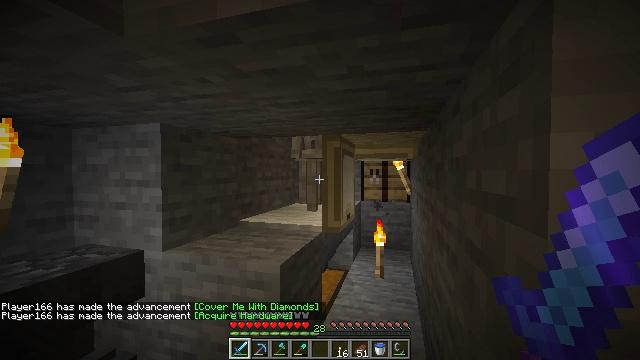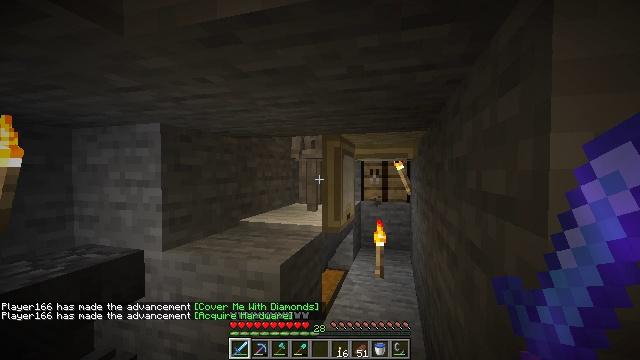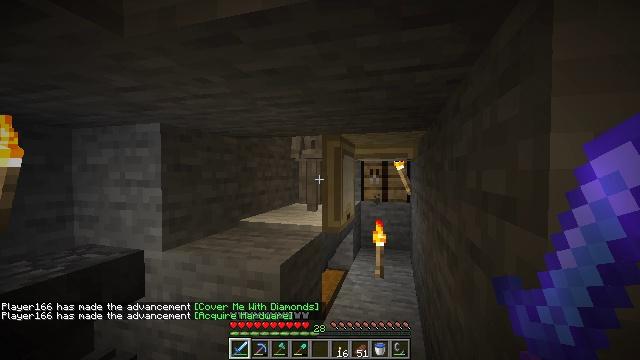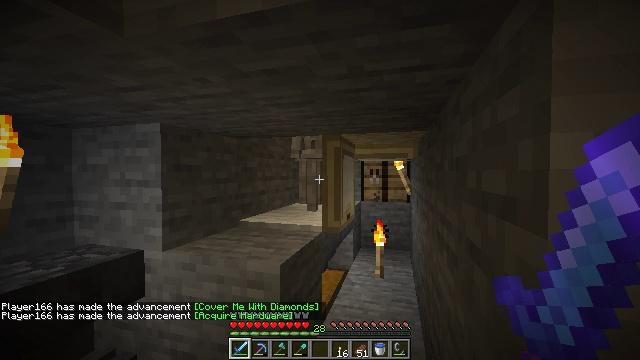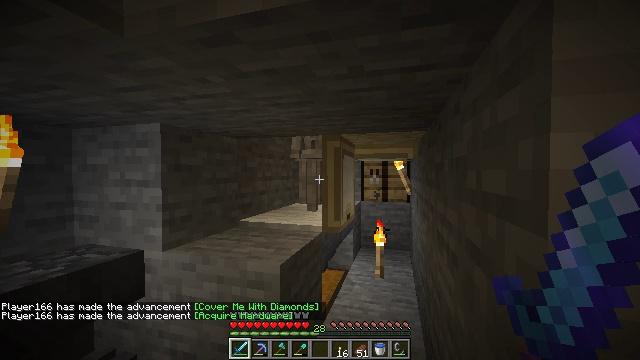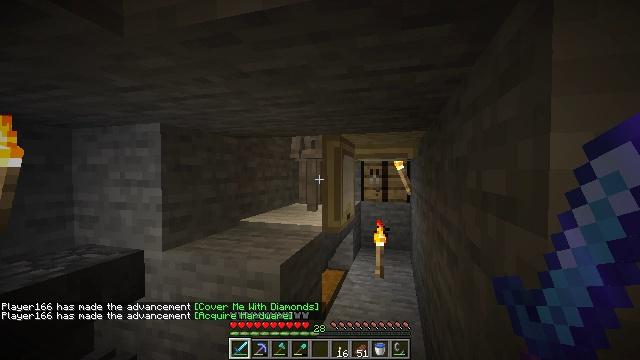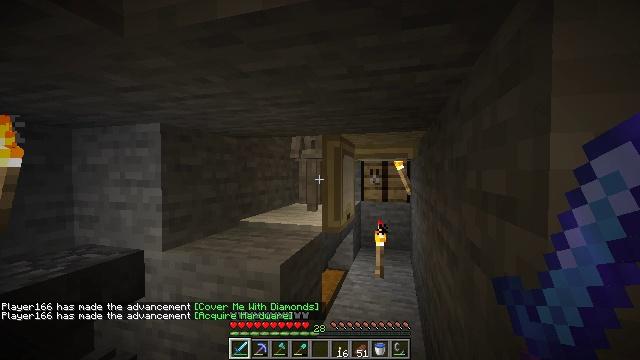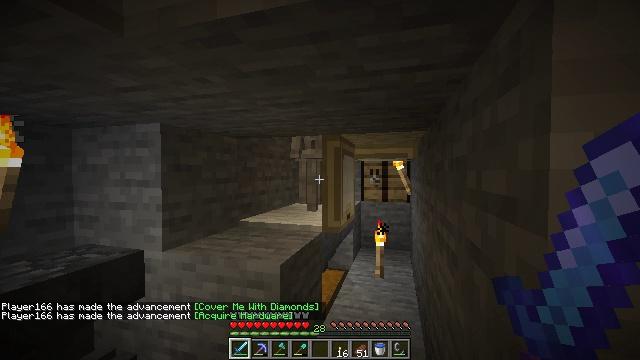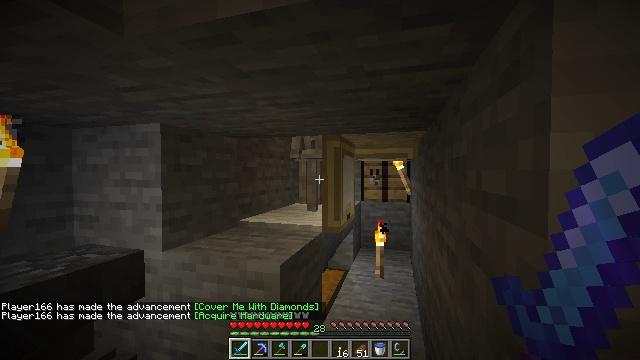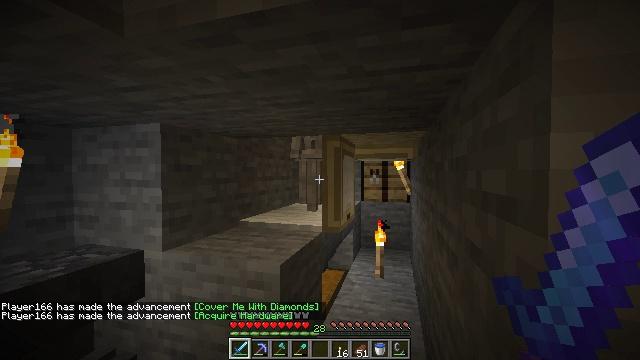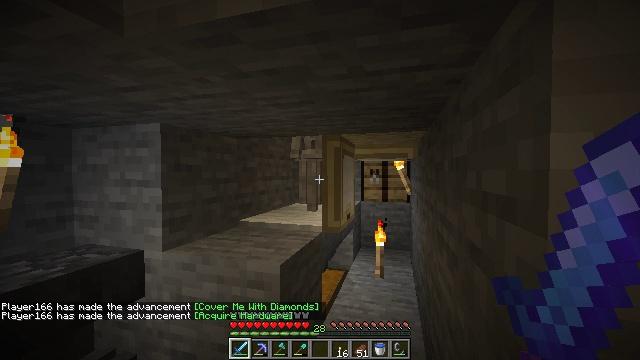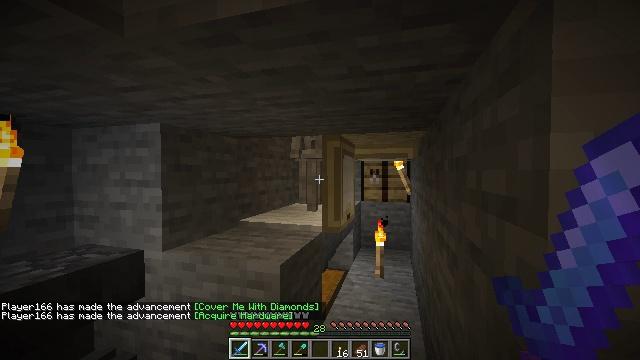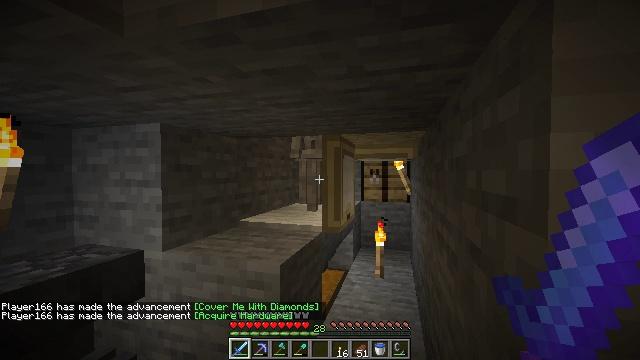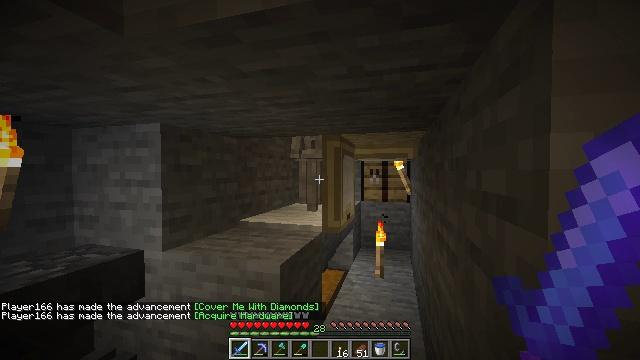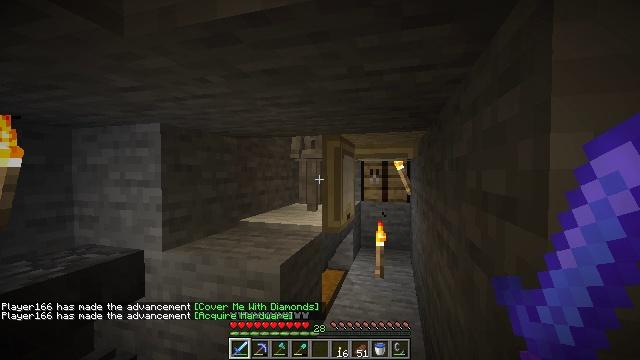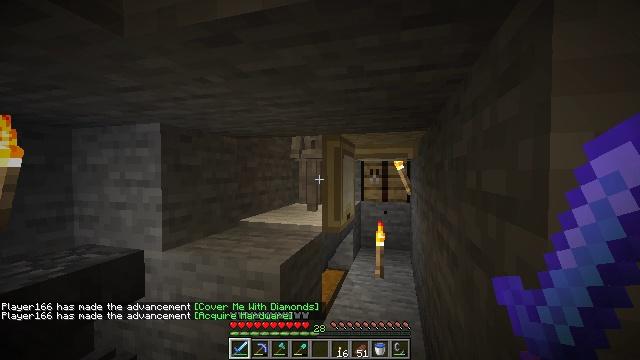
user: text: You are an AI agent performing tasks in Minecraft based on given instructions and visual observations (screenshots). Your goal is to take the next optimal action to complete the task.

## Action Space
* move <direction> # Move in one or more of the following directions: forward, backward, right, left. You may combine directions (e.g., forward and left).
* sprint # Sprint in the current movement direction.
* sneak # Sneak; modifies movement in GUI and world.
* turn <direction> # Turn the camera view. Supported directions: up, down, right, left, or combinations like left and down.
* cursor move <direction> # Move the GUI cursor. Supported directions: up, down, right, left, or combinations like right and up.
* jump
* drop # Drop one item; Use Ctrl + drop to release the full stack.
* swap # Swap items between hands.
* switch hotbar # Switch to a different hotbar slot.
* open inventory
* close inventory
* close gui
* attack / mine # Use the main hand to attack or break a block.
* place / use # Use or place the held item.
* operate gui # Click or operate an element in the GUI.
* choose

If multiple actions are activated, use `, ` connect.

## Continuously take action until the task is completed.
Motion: motion action
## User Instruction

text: Hunt the skeleton.
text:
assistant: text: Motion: no_op
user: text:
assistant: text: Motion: no_op
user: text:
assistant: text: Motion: no_op
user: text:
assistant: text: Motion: no_op
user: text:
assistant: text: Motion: no_op
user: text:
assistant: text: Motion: no_op
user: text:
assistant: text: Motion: no_op
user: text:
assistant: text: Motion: no_op
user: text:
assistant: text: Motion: no_op
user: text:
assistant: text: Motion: no_op
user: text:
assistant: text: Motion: no_op
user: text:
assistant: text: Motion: no_op
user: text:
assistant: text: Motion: no_op
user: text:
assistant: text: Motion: no_op
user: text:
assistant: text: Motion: no_op
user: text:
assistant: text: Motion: no_op
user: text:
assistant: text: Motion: no_op
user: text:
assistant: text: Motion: no_op
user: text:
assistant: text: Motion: no_op
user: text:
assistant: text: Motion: no_op
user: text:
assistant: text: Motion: no_op
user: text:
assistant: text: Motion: no_op
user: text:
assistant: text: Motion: no_op
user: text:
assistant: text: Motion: no_op
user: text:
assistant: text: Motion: no_op
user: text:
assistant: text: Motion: no_op
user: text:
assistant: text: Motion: no_op
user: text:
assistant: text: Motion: no_op
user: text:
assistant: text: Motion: no_op
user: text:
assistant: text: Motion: no_op